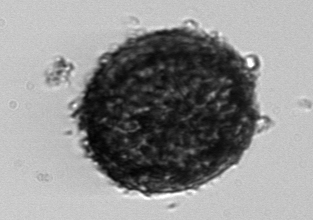
Label: Coscinodiscus